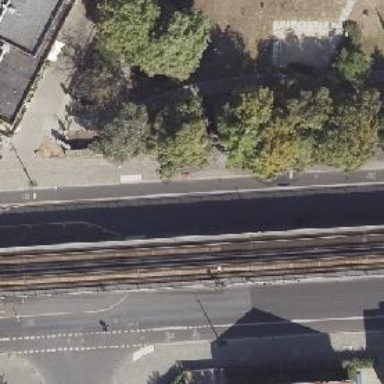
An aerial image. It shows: Unmarked crossing with pedestrian island.